Question: This is probably a quick answer to a very novice question. I am having trouble wrapping my head around how to get JSON text dbpedia extraction server running from a localhost. The server is running fine, I followed the <URL>.

I have read the other StackOverflow questions about parsing JSON in java and what I am having trouble understanding is how to parse the JSON when the schema or structure is unknown.
For example in my code I try to grab the JSON from localhost and put it into a java object. But all the examples of parsing JSON online use a predesigned java object and all the JSON keys are mapped to an object's fields. (ie Employee class: name,job,email,id,phone)
'''
String sURL = "http://localhost:9999/server/extraction/en/extract?title=" + wikipage + "&revid=&format=rdf-json&extractors=custom"; //just a string
URL url = new URL(sURL);
Reader pageReader = new InputStreamReader(url.openConnection().getInputStream());
Gson g = new Gson();
JsonReader jr = new JsonReader(new InputStreamReader((InputStream) request.getContent()));
jr.setLenient(true);
JsonParser jp = new JsonParser();
JsonElement root = jp.parse(new InputStreamReader((InputStream) request.getContent())); //convert the input stream to a json element
JsonObject rootobj = root.getAsJsonObject(); //may be an array, may be an object.
'''
I now have this "json object" for the film "Blue Velvet" I can parse/iterate with jr.hasNext() or rootobj.getAsJsonArray().
I feel like I am reinventing the wheel.
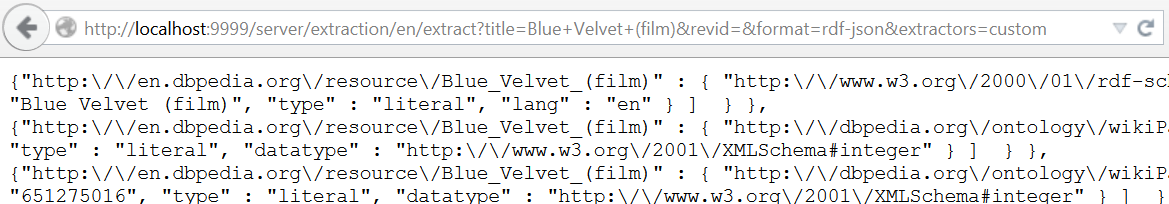
Answer: At least the <URL> JSON library allows you to parse incoming JSON into a Map. If the keys and values of the JSON can be of any type, then you need to use 'Map<Object, Object>', which is a bit cumbersome, but anyways this should work:
'''
ObjectMapper mapper = new ObjectMapper();
Map<Object, Object> parsedJSON = mapper.readValue(incomingJSON,
mapper.getTypeFactory().constructMapType(
LinkedHashMap.class,
Object.class,
Object.class));
'''